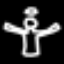
Label: angel